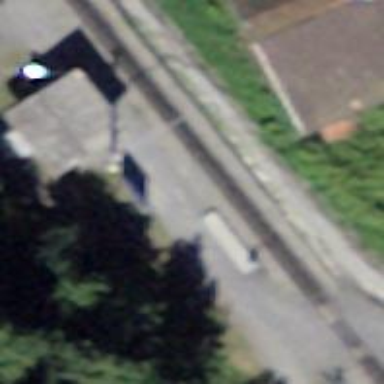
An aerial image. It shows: Railway halt station for public transport.